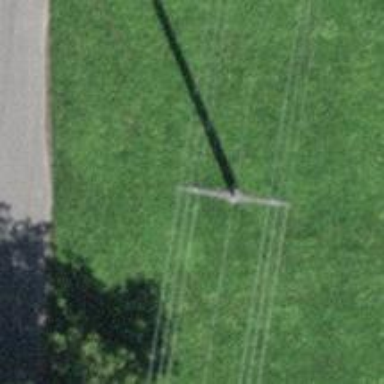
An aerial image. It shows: Power line in the image.